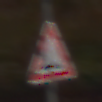
Verkehrszeichen: UnebeneFahrbahn
Umgebung: Outdoor, Nature
Tageszeit: Night
Wetter: Clear
Licht: Natural
Jahreszeit: NotSpecified
Kontrast: LowContrast